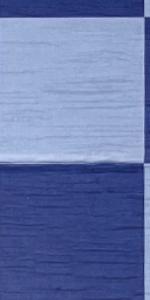
Label: Empty